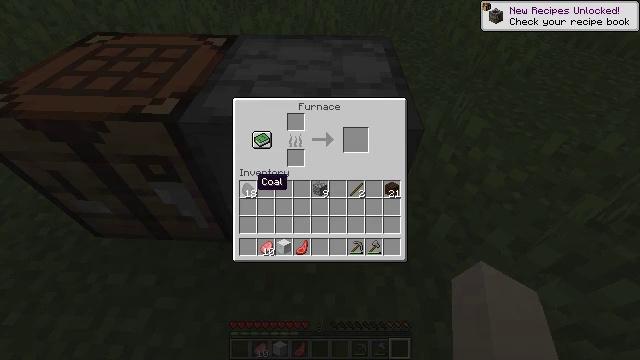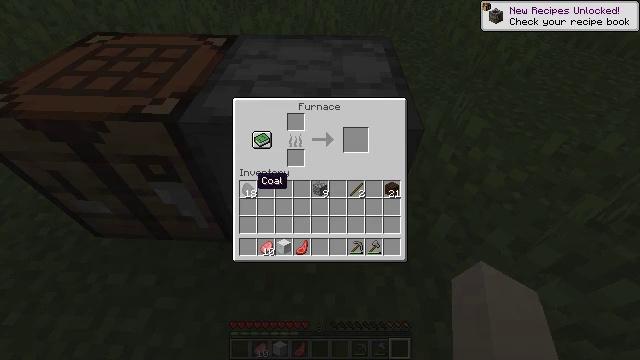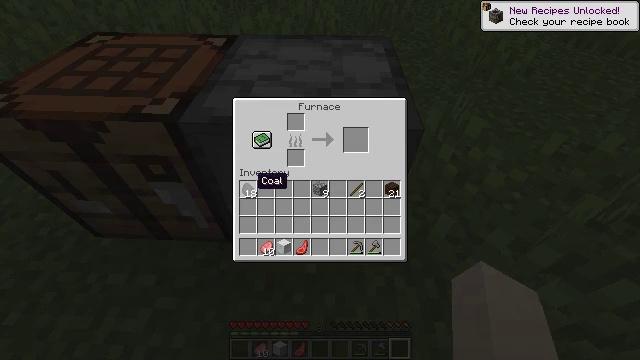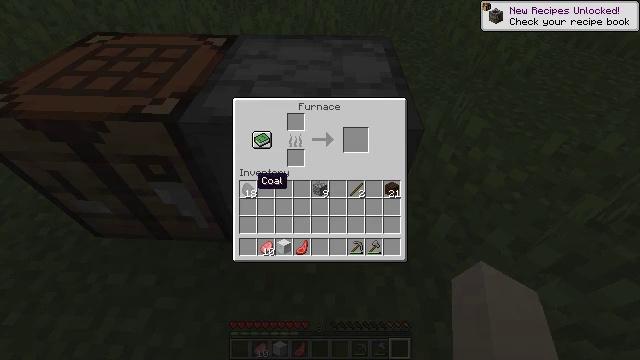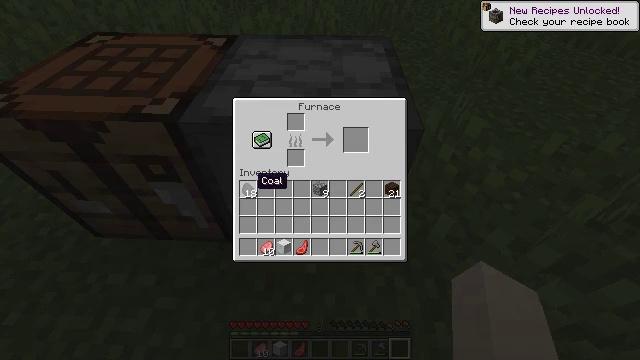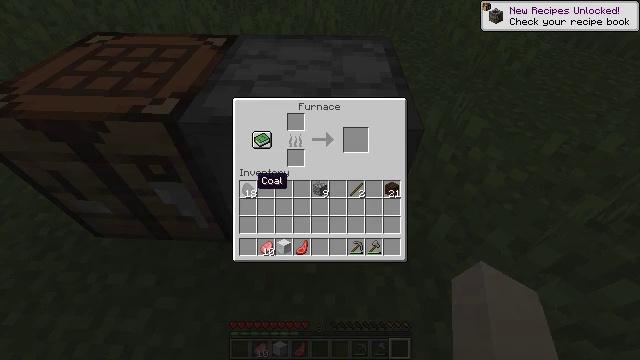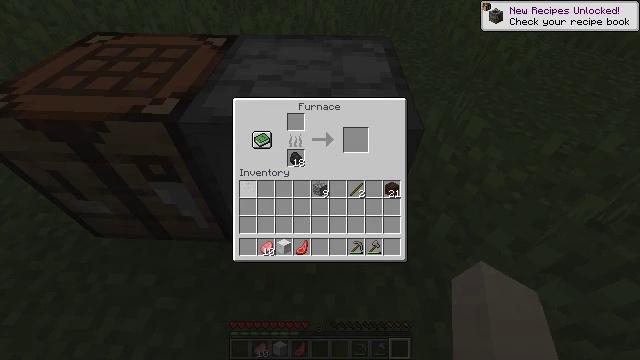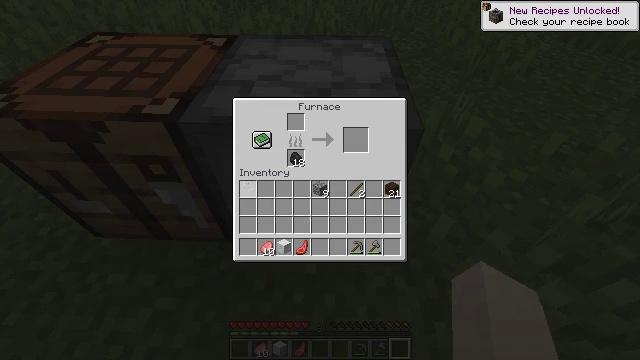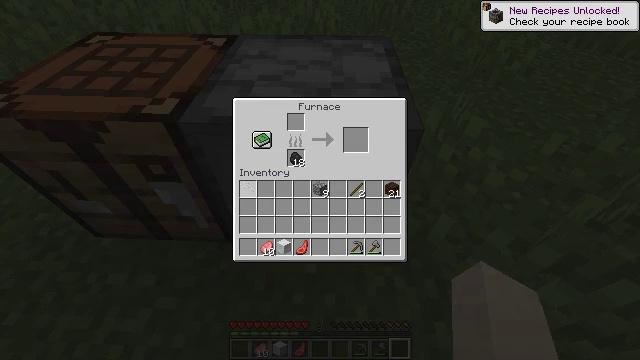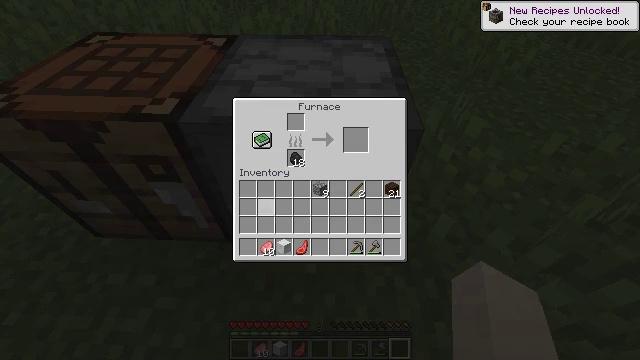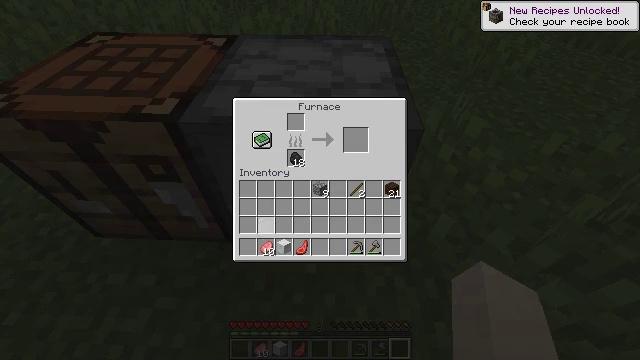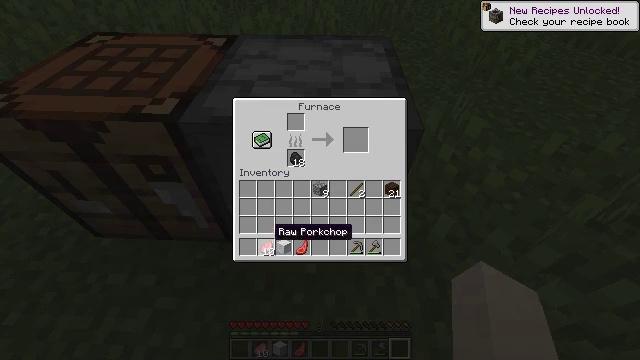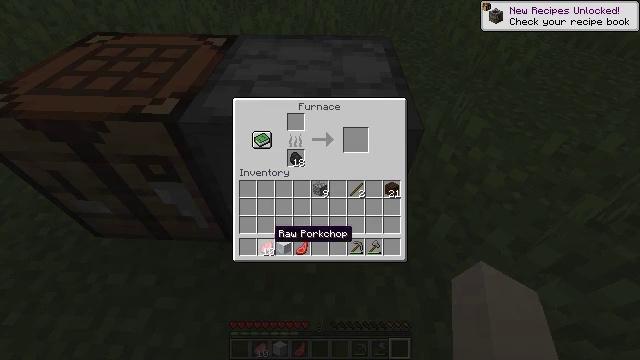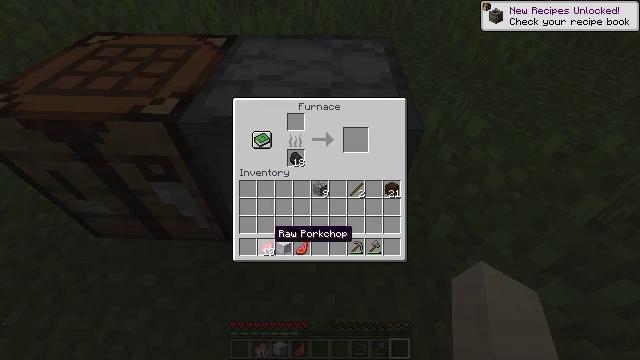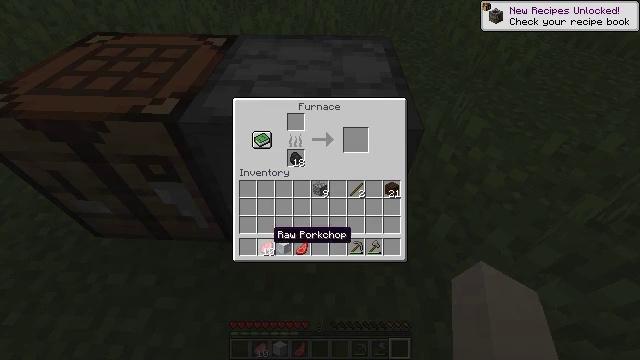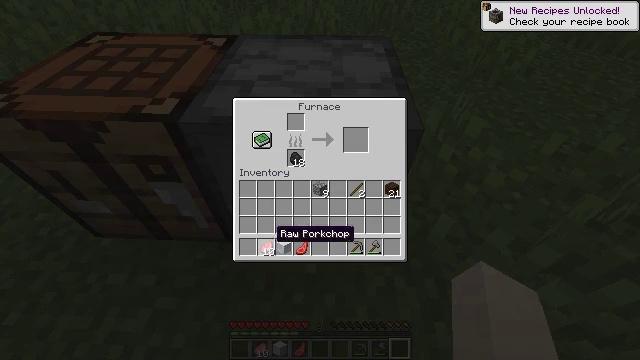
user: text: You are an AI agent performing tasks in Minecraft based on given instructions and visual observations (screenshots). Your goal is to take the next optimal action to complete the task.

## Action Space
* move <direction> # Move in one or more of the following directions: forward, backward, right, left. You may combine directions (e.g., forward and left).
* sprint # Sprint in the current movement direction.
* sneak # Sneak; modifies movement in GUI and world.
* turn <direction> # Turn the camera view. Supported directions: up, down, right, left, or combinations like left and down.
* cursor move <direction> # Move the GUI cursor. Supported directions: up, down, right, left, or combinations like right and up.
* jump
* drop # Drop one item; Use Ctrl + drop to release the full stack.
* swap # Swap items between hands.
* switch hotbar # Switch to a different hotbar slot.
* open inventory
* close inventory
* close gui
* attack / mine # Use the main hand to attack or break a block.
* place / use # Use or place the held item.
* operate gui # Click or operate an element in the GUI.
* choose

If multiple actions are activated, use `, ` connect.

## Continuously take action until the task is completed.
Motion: motion action
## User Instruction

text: Use the crafting table to make a dark oak boat.
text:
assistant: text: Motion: no_op
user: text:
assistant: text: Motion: no_op
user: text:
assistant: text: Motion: sneak
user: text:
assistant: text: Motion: sneak
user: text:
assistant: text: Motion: sneak
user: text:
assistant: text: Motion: sneak, operate gui
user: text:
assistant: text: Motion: sneak, operate gui
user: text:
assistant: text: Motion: sneak
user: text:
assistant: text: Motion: sneak, cursor move right and down
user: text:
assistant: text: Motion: sneak, cursor move right and down
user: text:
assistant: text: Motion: sneak, cursor move down
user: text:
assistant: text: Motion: sneak
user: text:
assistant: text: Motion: sneak
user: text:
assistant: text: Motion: sneak
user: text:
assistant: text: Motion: sneak
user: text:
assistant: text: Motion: sneak, operate gui
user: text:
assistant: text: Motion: sneak, operate gui
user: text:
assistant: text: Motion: sneak, operate gui
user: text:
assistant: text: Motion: sneak
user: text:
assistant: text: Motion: sneak
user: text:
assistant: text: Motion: sneak
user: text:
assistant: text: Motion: no_op
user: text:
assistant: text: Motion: no_op
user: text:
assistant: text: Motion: move forward, turn right and up, close gui
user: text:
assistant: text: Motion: move forward, turn right and up
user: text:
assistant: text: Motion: move forward, turn right and up
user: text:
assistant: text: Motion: move forward, turn right
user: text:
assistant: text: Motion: move forward
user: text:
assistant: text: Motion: move forward
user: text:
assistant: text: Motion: move forward